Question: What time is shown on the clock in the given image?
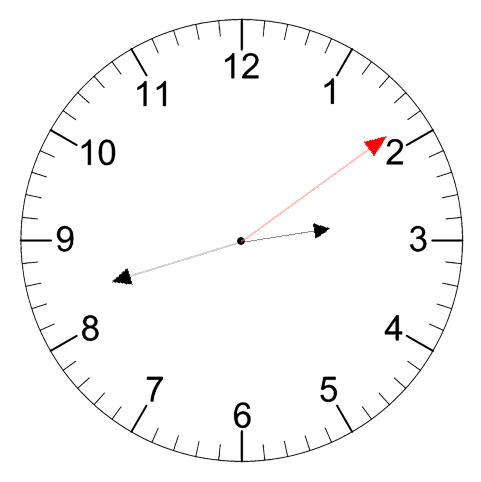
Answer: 02:42:09